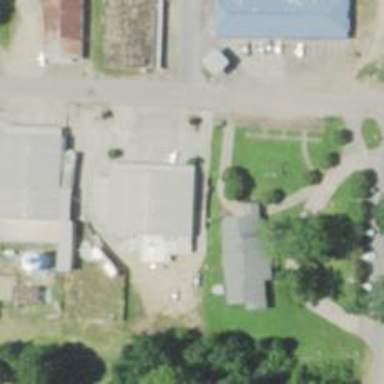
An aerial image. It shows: Healthcare clinic.